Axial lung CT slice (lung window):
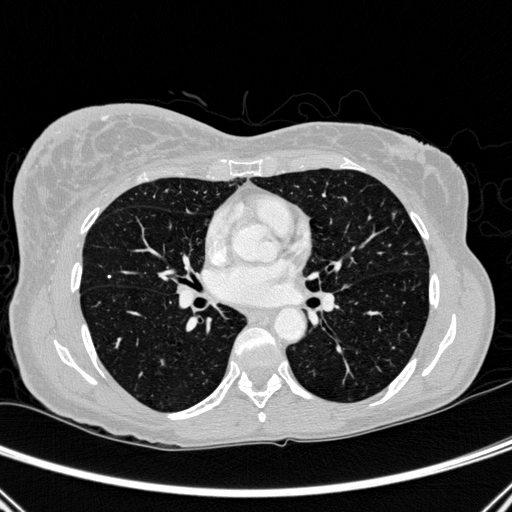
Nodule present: no